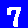
Digit: 7